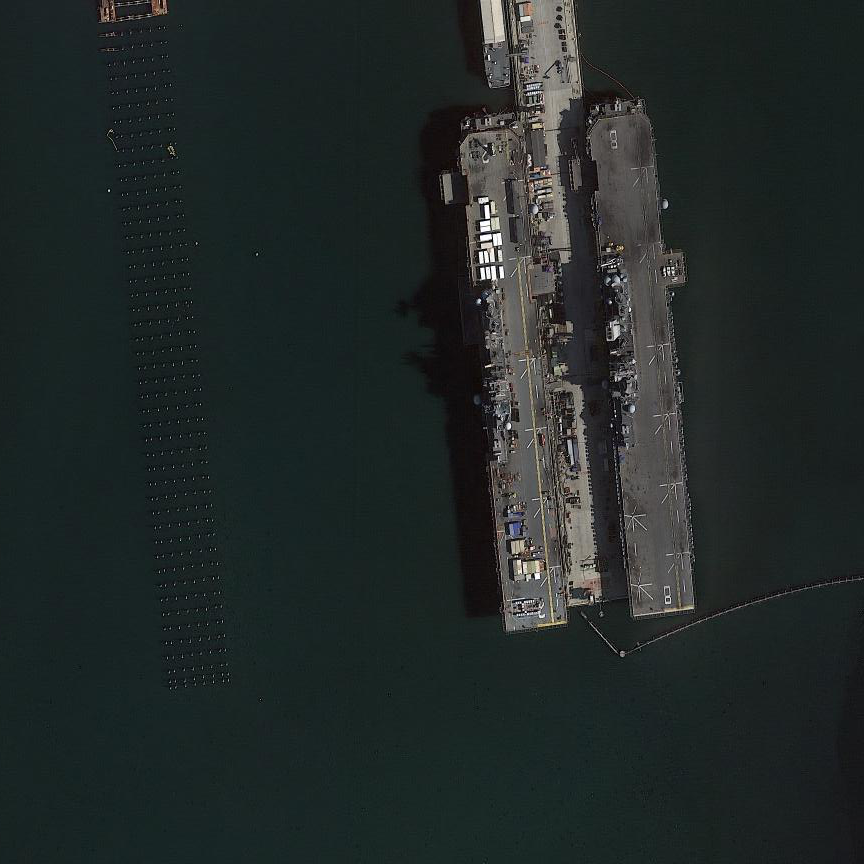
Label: assault